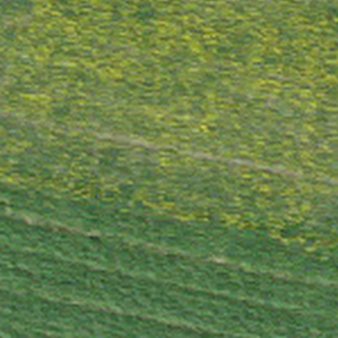
Label: other